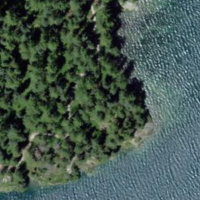
EUNIS habitat code: 14
Species observed at this site:
Rhododendron ferrugineum
Juniperus communis
Primula hirsuta
Vaccinium myrtillus
Vaccinium vitis-idaea